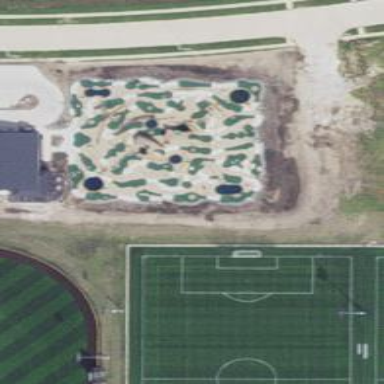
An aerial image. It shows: Miniature golf course.